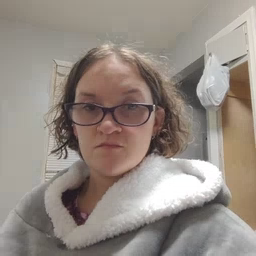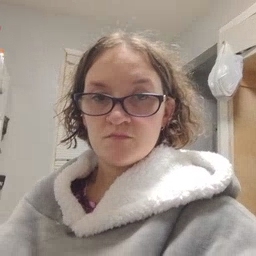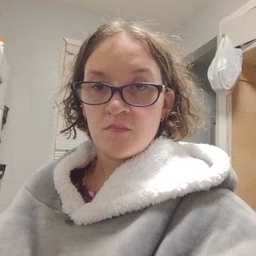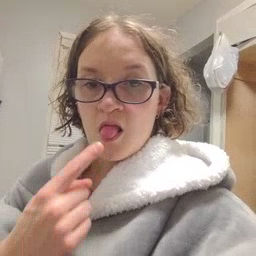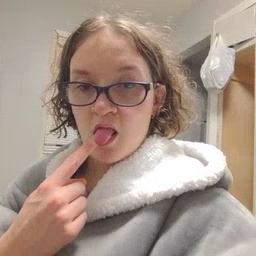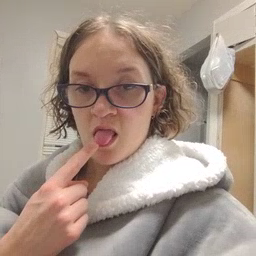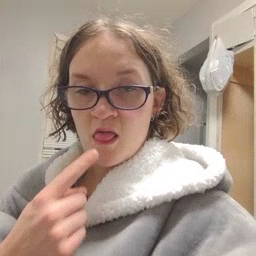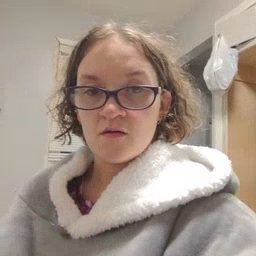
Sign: tongue